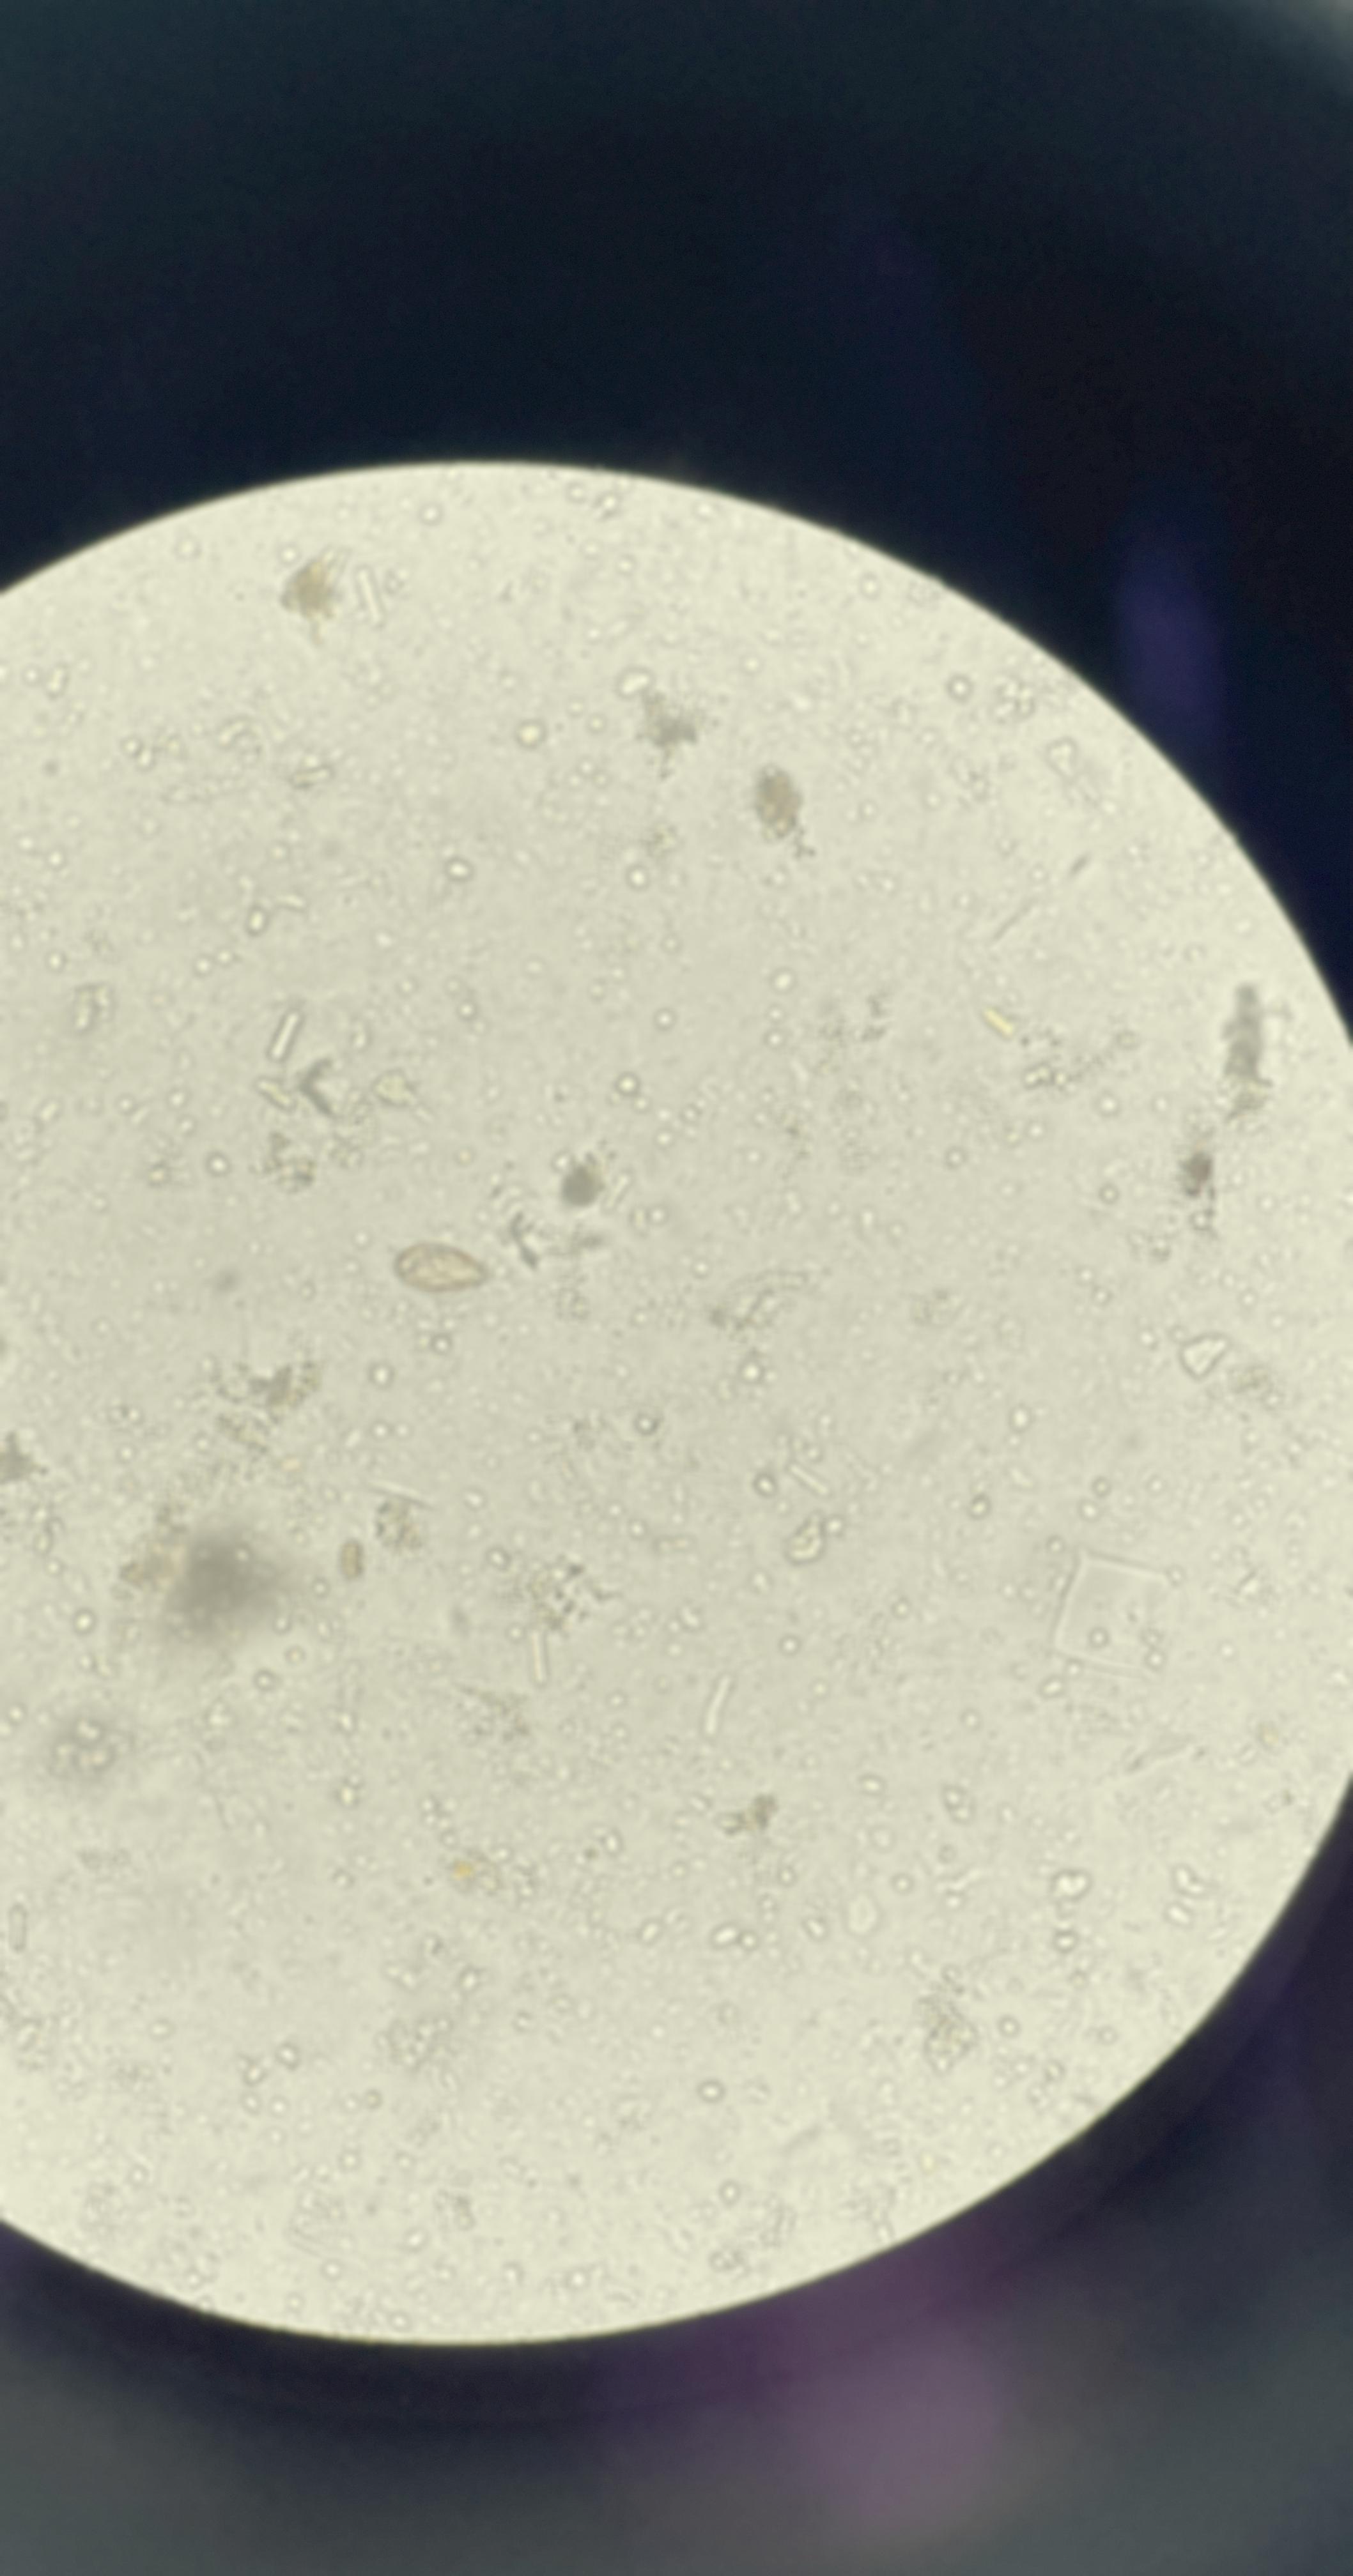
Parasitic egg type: Opisthorchis viverrine